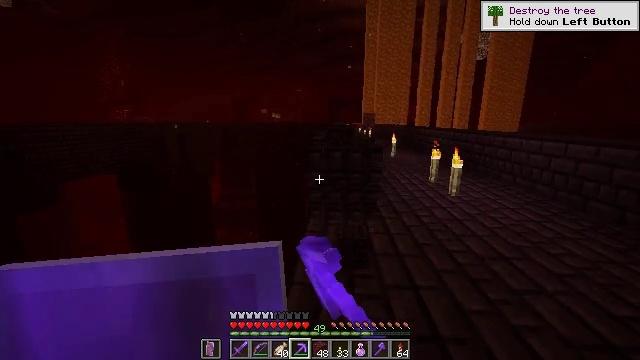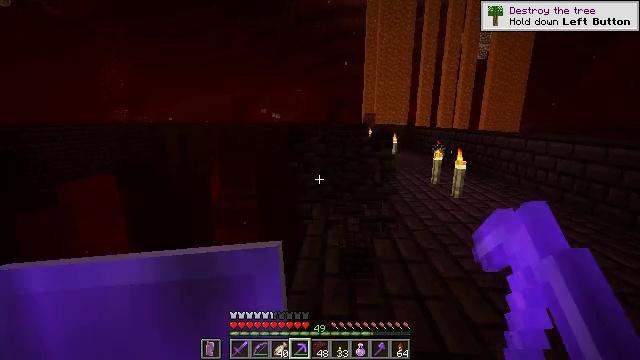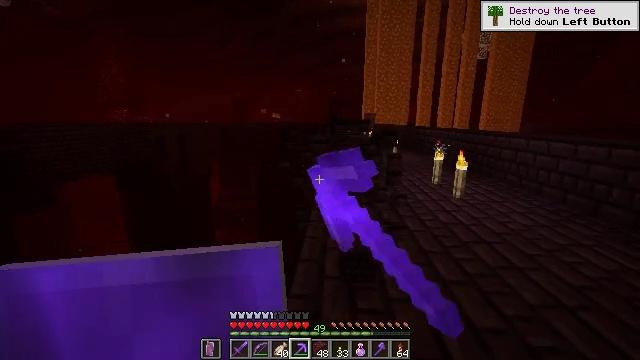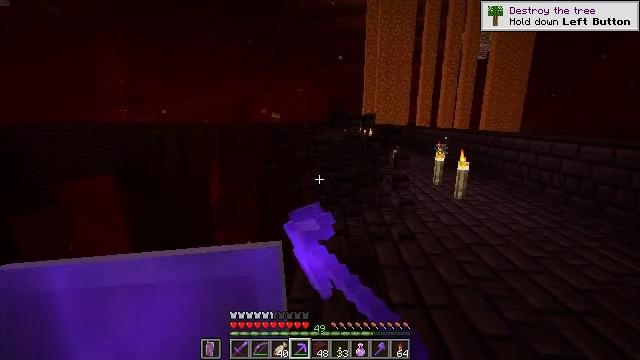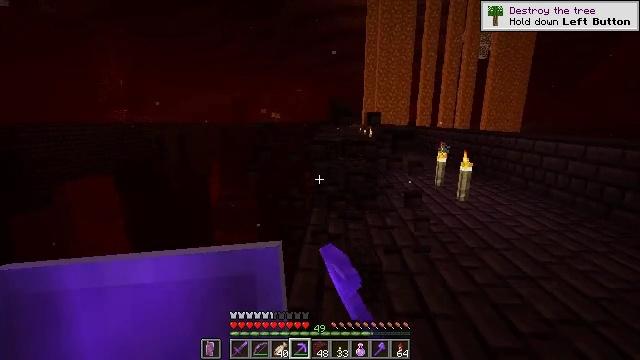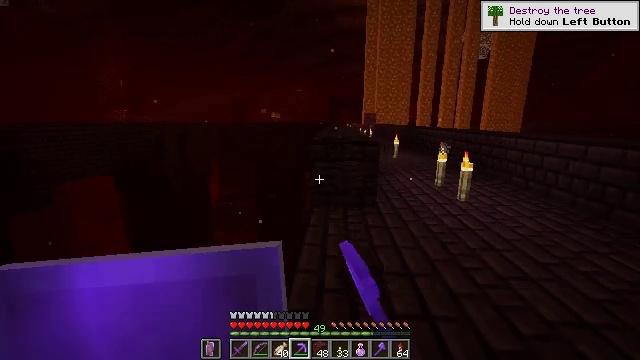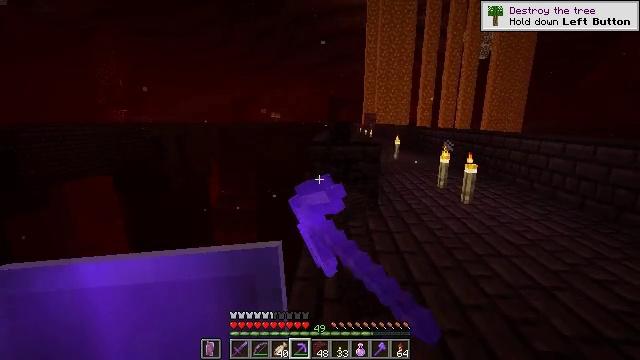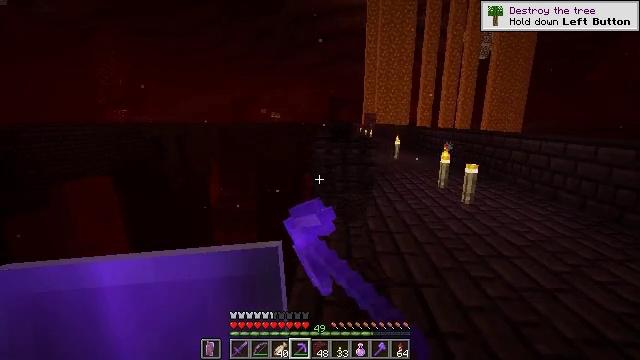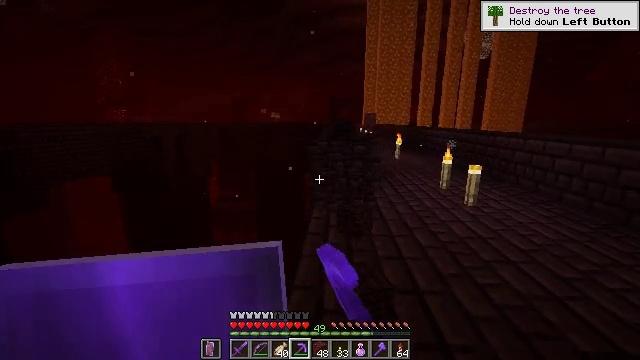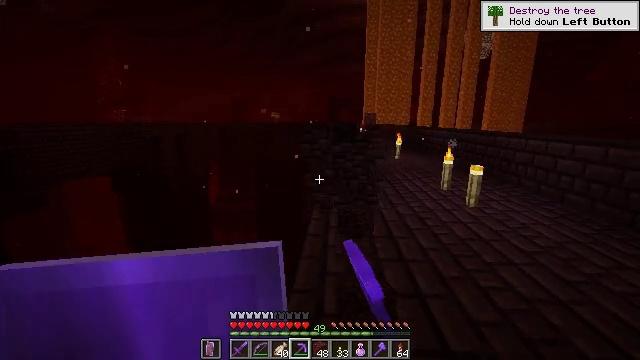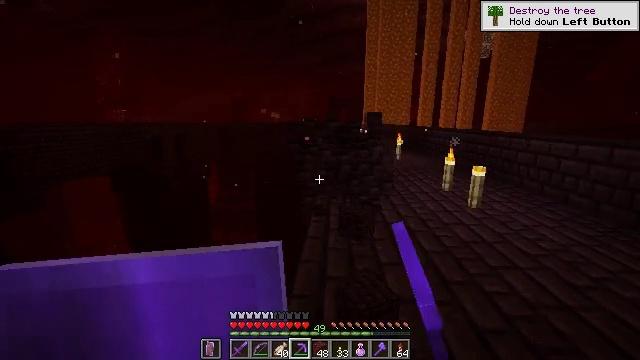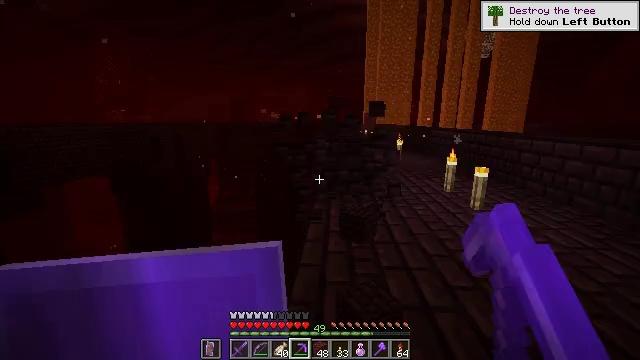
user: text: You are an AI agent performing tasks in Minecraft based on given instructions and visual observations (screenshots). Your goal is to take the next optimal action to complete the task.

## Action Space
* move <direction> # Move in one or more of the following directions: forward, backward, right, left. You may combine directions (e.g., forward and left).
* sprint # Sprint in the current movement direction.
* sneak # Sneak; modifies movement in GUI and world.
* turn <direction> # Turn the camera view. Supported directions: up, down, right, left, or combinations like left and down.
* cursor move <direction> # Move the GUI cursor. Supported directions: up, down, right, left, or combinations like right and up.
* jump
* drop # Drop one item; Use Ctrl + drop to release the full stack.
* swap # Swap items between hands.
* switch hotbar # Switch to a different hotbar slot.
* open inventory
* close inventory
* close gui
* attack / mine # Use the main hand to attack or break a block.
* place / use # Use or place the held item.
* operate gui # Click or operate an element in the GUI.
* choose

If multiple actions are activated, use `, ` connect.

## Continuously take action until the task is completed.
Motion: motion action
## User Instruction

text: Break the nether bricks in a fortress.
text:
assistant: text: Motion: move forward, sneak, attack / mine
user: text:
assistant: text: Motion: move forward, sneak, attack / mine
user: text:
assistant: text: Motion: move forward, sneak, attack / mine
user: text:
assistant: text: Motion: move forward, sneak, attack / mine
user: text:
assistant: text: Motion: move forward, sneak, attack / mine
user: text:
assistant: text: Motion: move forward, sneak, attack / mine
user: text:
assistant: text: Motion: move forward, sneak, attack / mine
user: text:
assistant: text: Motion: move forward, sneak, attack / mine
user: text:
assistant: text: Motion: move forward, sneak, attack / mine
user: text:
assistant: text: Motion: move forward, sneak, attack / mine
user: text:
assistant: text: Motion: move forward, sneak
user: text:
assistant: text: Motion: sneak